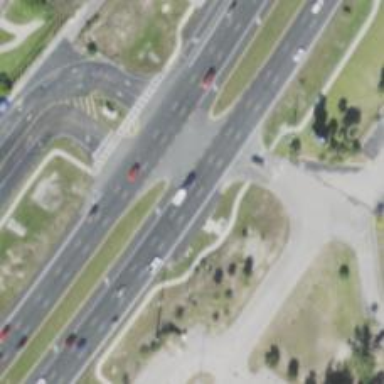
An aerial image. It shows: Trunk link highway.